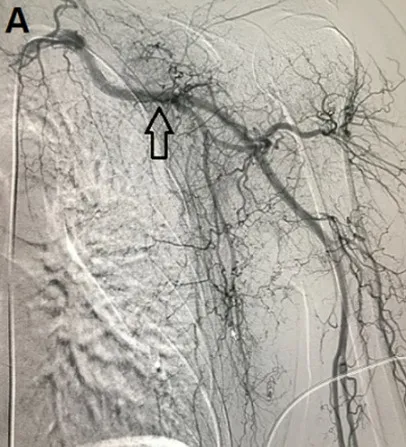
The left subclavian artery angiogram (arrow).
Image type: radiology (ct)